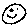
Label: smiley face